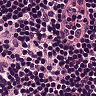
Metastatic tissue present: no